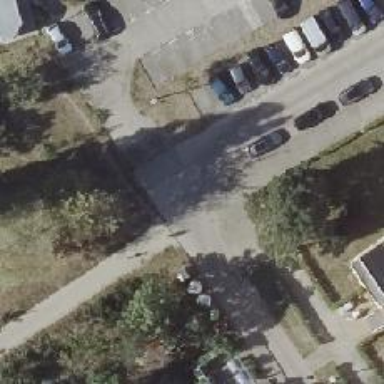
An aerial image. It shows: Residential road with concrete surface.